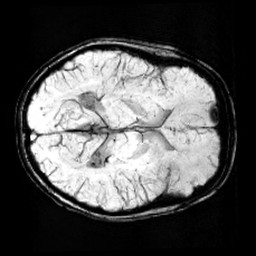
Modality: minIP
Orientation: axial
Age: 13
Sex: male
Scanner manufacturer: siemens
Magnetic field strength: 3 T
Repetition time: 0.027 s
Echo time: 0.02 s